Interaction volume radius: 5 \u00c5
Interaction volume height: 20 \u00c5
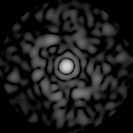
Disorder parameter: 0.8191